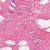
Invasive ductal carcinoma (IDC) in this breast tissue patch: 0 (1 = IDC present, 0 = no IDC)